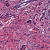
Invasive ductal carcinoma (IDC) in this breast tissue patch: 1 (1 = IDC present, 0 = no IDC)